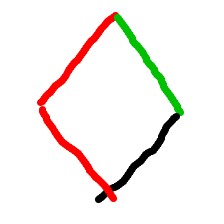
Shape: rhombus